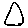
Label: triangle